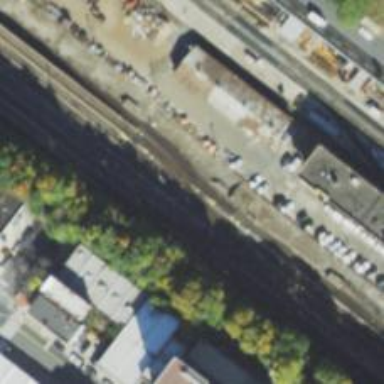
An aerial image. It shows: Yard area used for services next to electrified rail track with overhead electrification.